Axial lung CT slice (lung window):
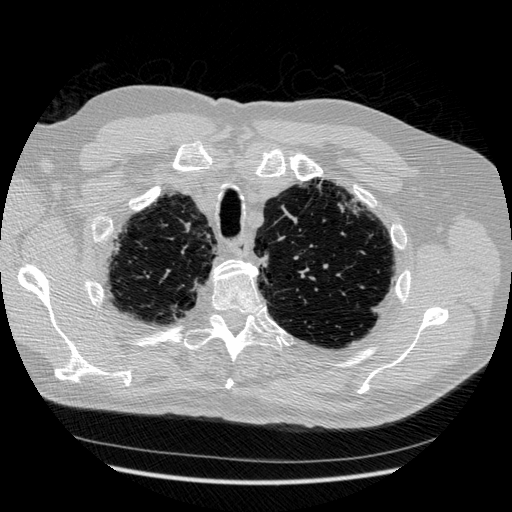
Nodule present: no